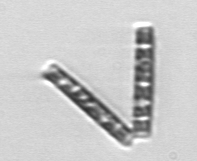
Label: Thalassionema